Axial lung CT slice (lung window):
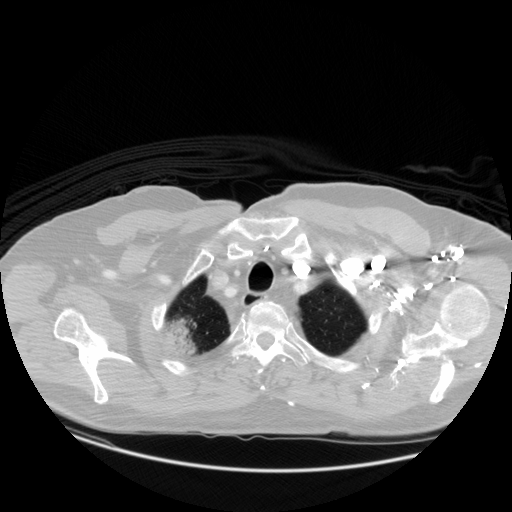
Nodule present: no